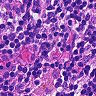
Metastatic tissue present: no